Interaction volume radius: 5 \u00c5
Interaction volume height: 35 \u00c5
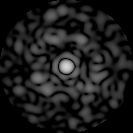
Disorder parameter: 0.87